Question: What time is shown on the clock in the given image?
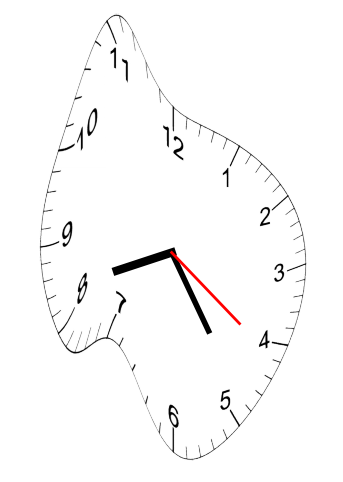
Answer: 08:24:21